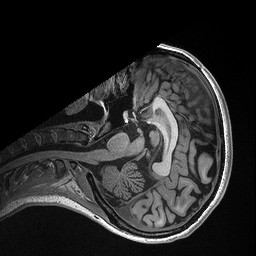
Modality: T1w
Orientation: axial
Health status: healthy
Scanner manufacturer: siemens
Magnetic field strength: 3 T
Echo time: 0.00298 s